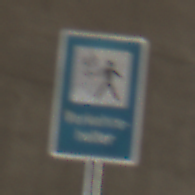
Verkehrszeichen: Verkehrshelfer
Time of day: Midday
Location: Roofed (Tunnel)
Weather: NotSpecified
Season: NotSpecified
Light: Natural